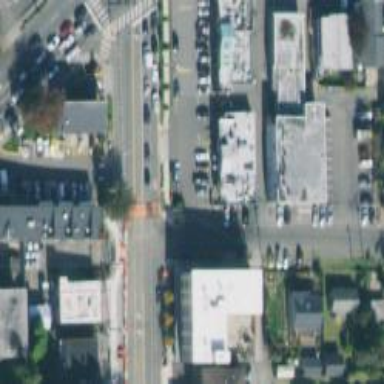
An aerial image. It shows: Secondary road with separate asphalt sidewalks.